Interaction volume radius: 5 \u00c5
Interaction volume height: 40 \u00c5
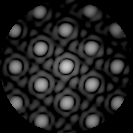
Disorder parameter: 0.01976